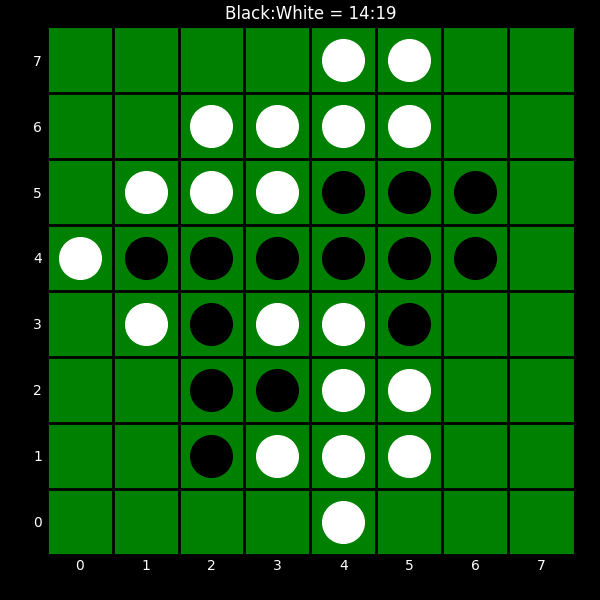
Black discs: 14
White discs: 19